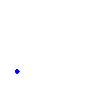
Particle: kaon